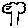
Label: tree